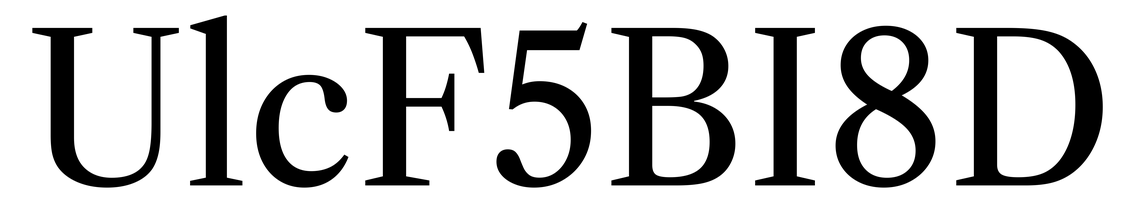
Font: LibreCaslonText_Regular